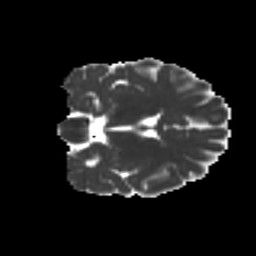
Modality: MD
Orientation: coronal
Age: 21
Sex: male
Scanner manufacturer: ge
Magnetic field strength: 3 T
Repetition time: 7.8 s
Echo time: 0.0606 s